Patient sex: M
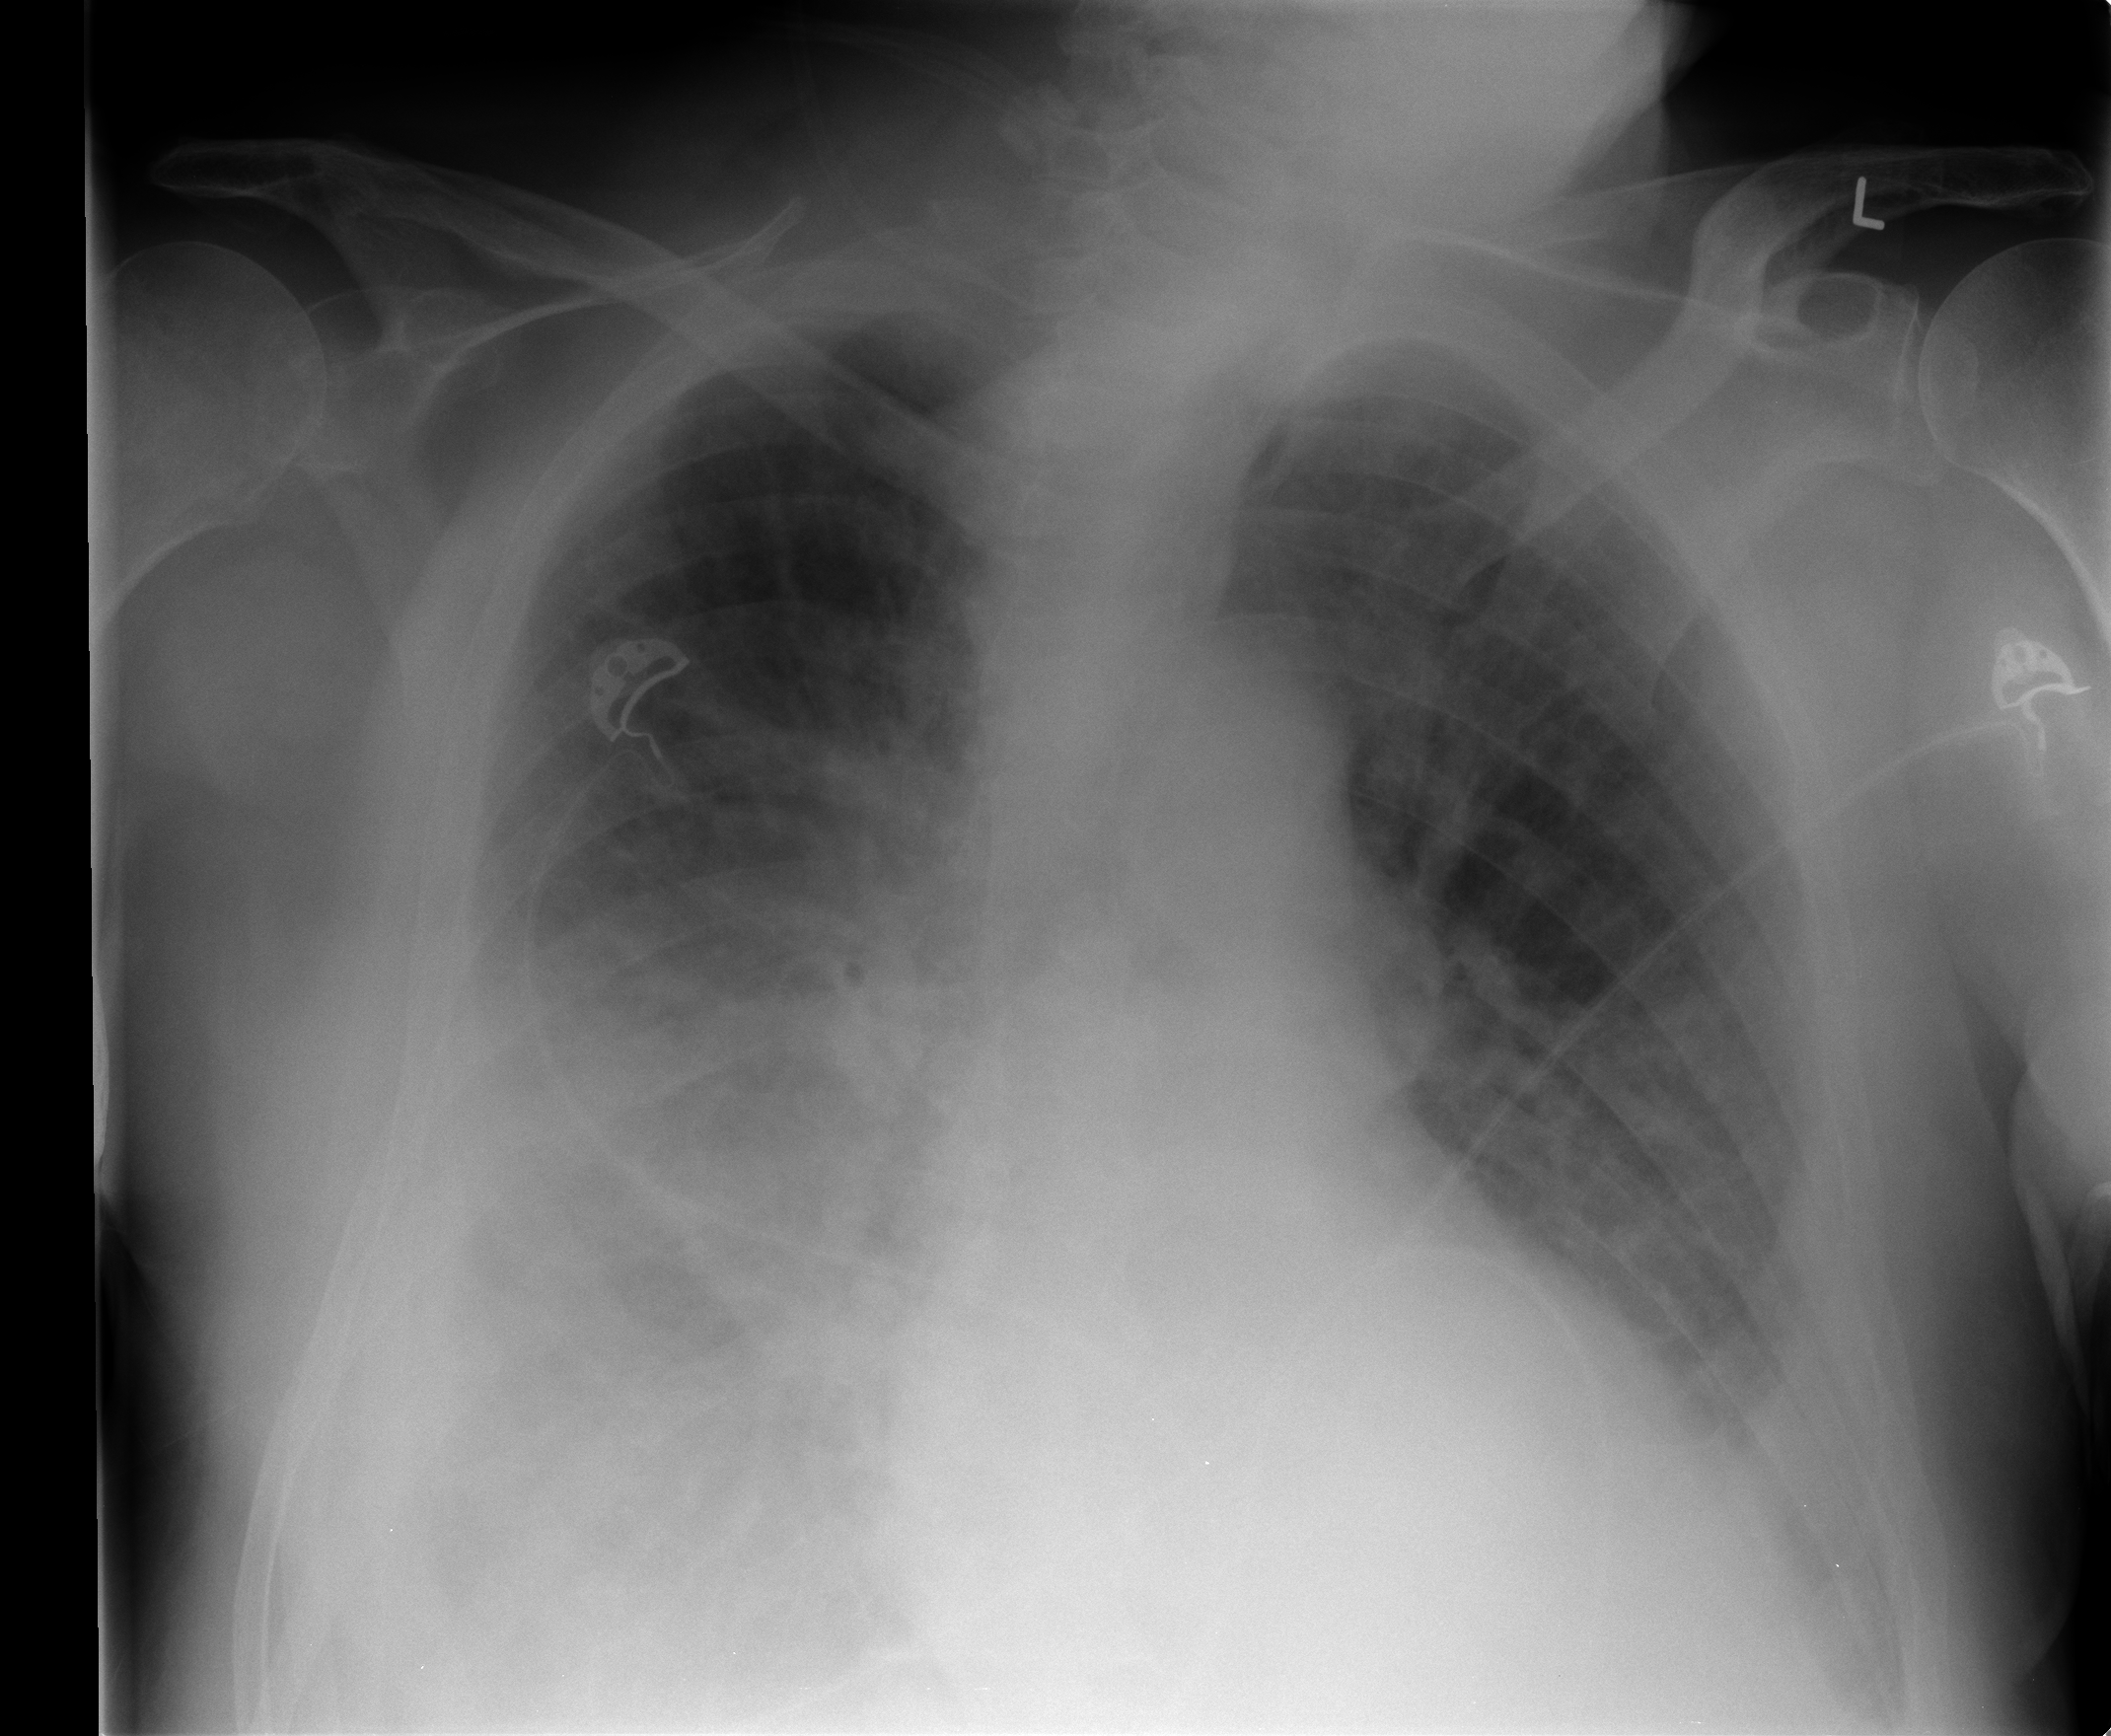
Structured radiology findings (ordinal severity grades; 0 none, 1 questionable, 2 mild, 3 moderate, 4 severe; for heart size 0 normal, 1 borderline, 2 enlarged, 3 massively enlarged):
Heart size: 0
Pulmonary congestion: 3
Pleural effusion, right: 3
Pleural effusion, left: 2
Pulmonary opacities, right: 2
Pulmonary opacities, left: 2
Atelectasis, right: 2
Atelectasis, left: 2